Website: lowes
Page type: order-tracking
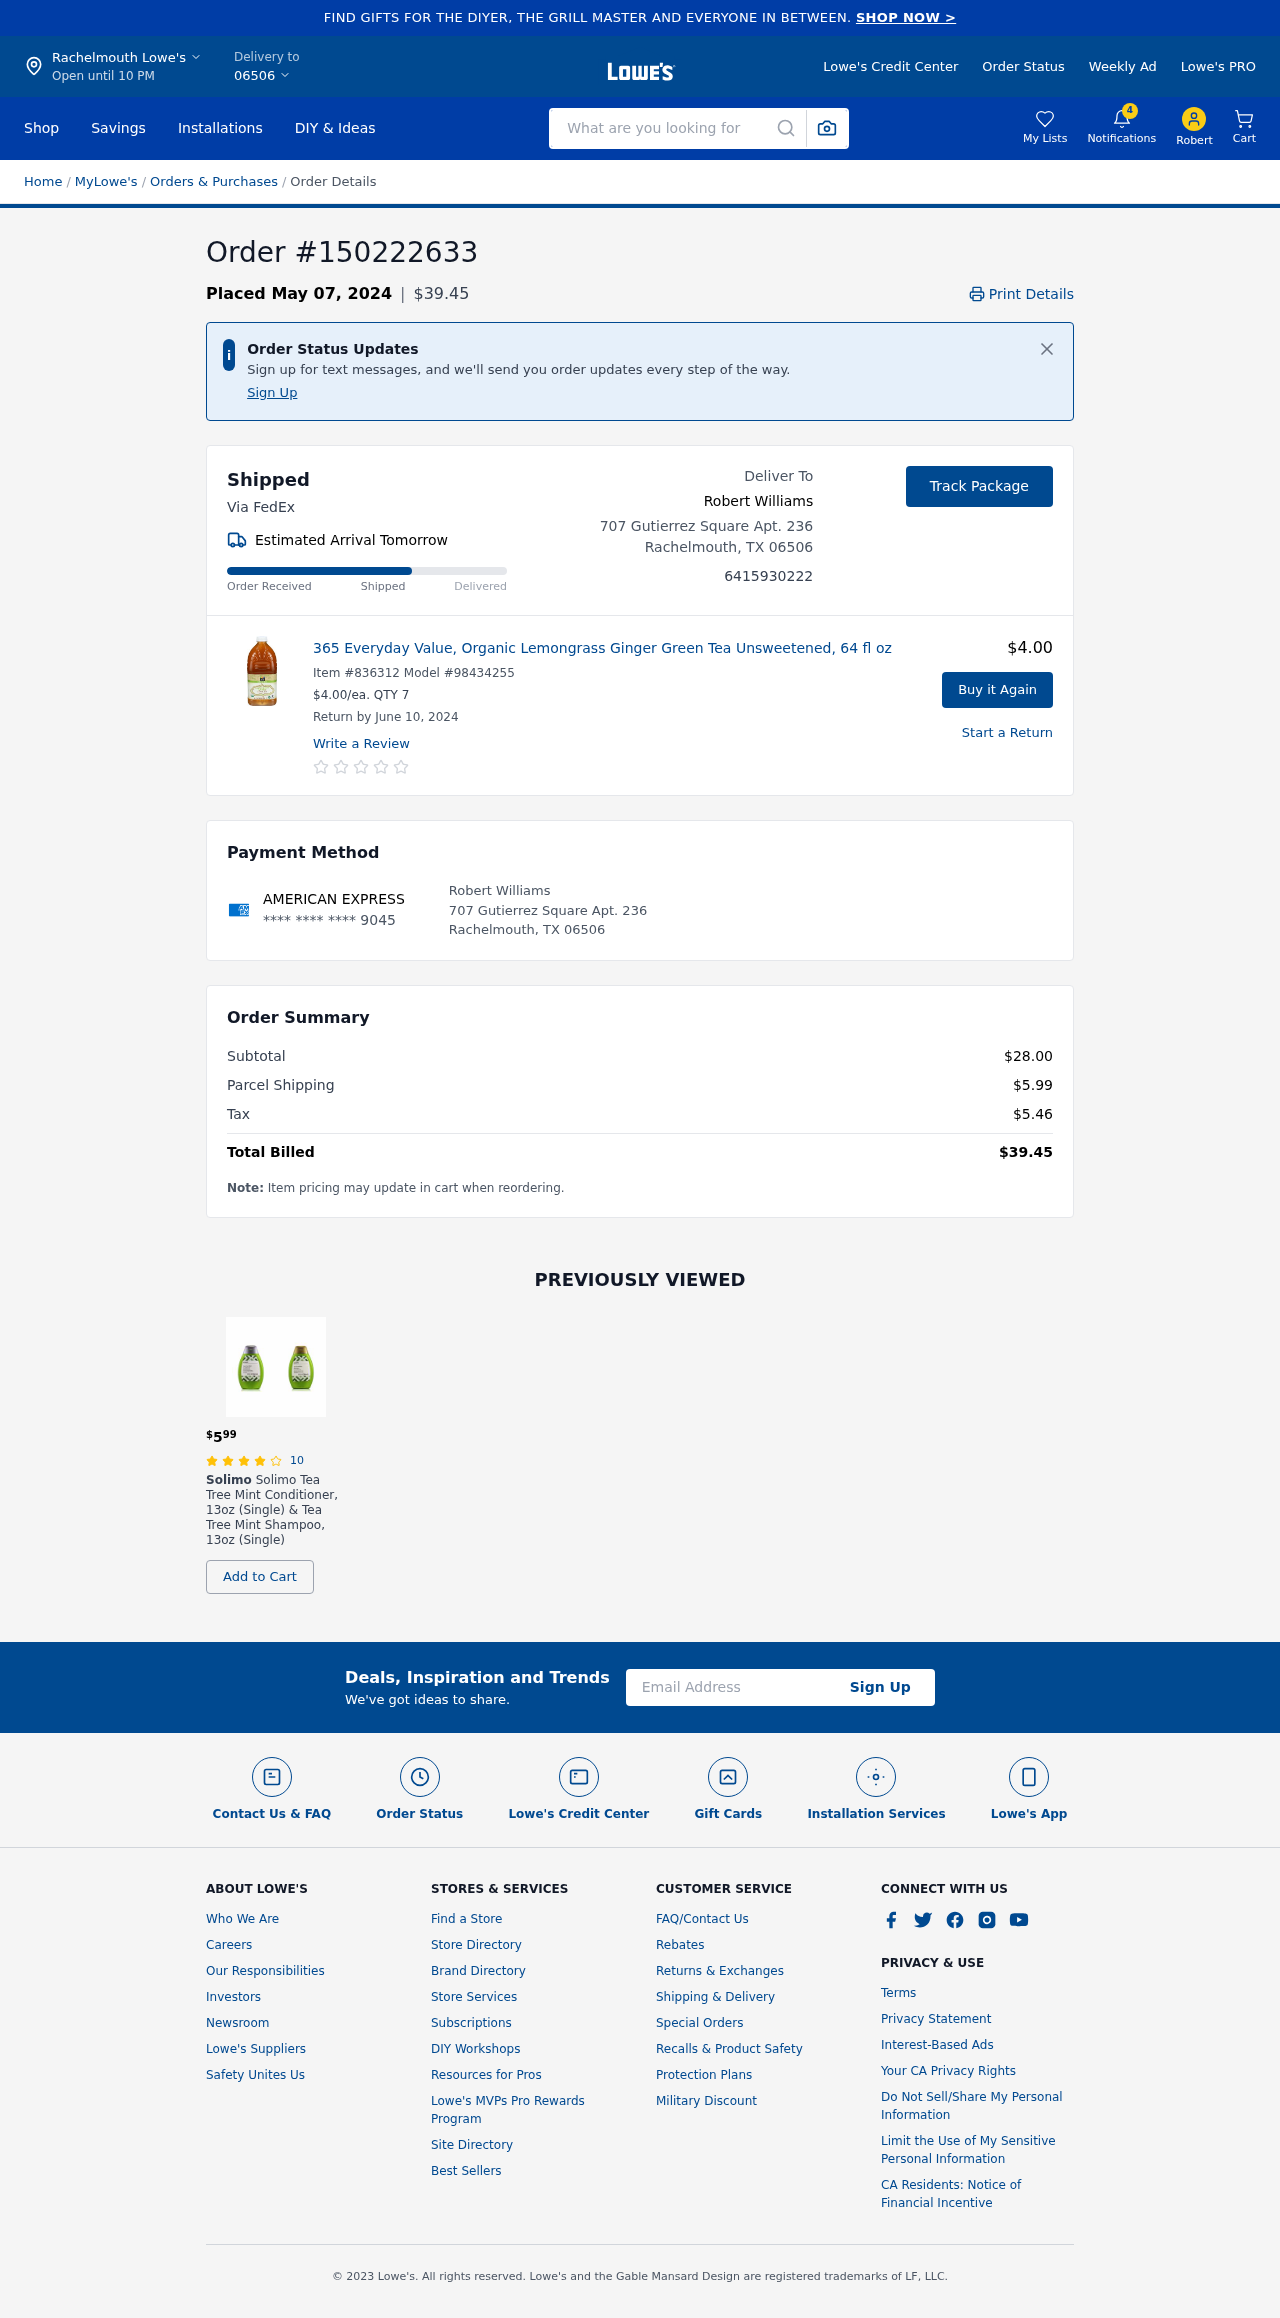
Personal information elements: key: PII_CARD_LAST4
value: **** **** **** 9045
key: PII_CARD_TYPE
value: AMERICAN EXPRESS
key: PII_CITY
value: Rachelmouth Lowe's
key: PII_CITY_STATE_ZIP
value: Rachelmouth, TX 06506
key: PII_EMAIL
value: robertwilliams@gmail.com
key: PII_FIRSTNAME
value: Robert
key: PII_FULLNAME
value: Robert Williams
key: PII_PHONE
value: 6415930222
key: PII_POSTCODE
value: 06506
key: PII_STREET
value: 707 Gutierrez Square Apt. 236
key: PII_FULLNAME2
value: Robert Williams
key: PII_STREET2
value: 707 Gutierrez Square Apt. 236
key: PII_CITY_STATE_ZIP2
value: Rachelmouth, TX 06506
Product elements: key: PRODUCT1_NAME
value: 365 Everyday Value, Organic Lemongrass Ginger Green Tea Unsweetened, 64 fl oz
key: PRODUCT1_PRICE
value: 4
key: PRODUCT1_QUANTITY
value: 7
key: PRODUCT2_BRAND
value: Solimo
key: PRODUCT2_NAME
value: Solimo Tea Tree Mint Conditioner, 13oz (Single) & Tea Tree Mint Shampoo, 13oz (Single)
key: PRODUCT2_NUM_RATINGS
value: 10
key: PRODUCT2_PRICE
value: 5.99
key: PRODUCT2_RATING
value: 4.1
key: PRODUCT1_ITEM
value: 836312
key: PRODUCT1_MODEL
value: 98434255
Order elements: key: ORDER_ID
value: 150222633
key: ORDER_DATE
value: Placed May 07, 2024
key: ORDER_TOTAL
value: $39.45
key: ORDER_DELIVERY_DATE
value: Estimated Arrival Tomorrow
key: ORDER_RETURN_BY_DATE
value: Return by June 10, 2024
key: ORDER_SUBTOTAL
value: $28.00
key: ORDER_SHIPPING_COST
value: $5.99
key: ORDER_TAX
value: $5.46
Search elements: key: HEADER_SEARCH
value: What are you looking for
Other elements: key: NOTIFICATION_COUNT
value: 4